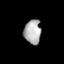
Tissue: lung
Cell type: Myeloid cells
Senescence score: 0.177
Nuclear area (px): 395
Mean DAPI intensity: 177.238